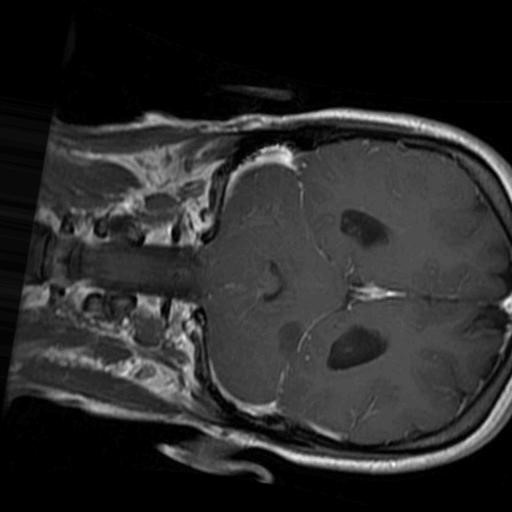
Label: brain_glioma